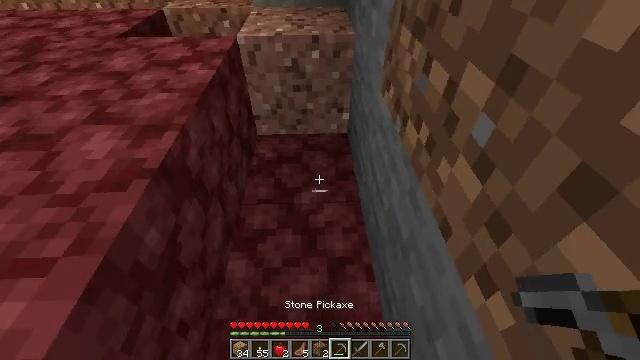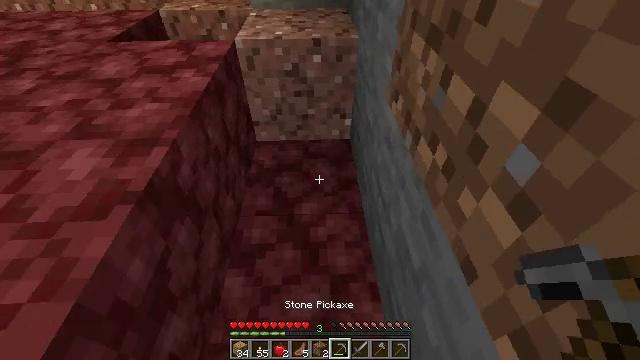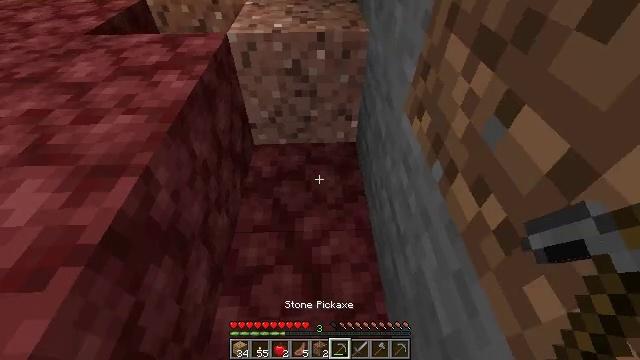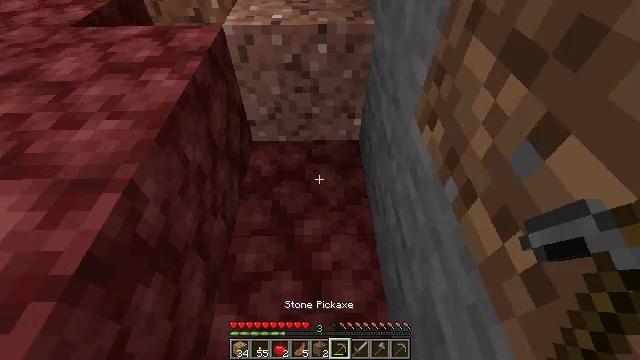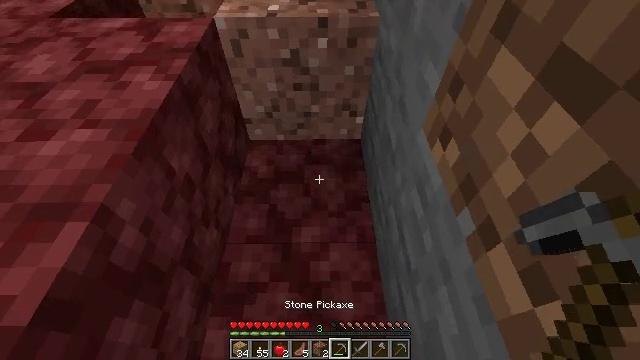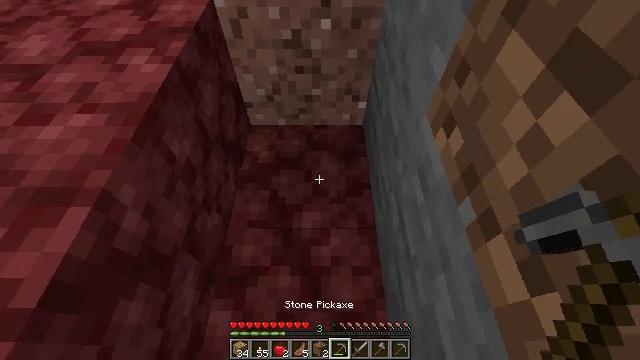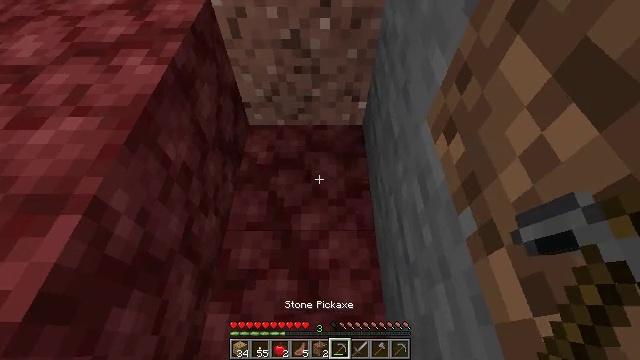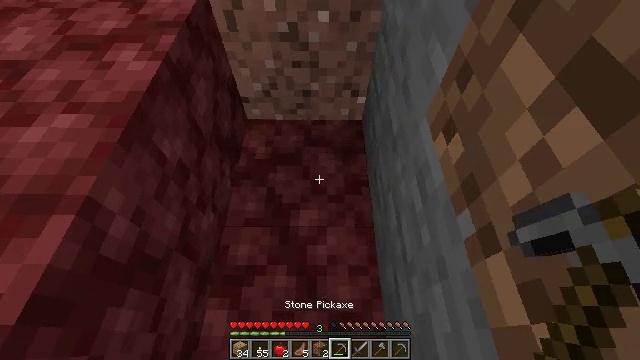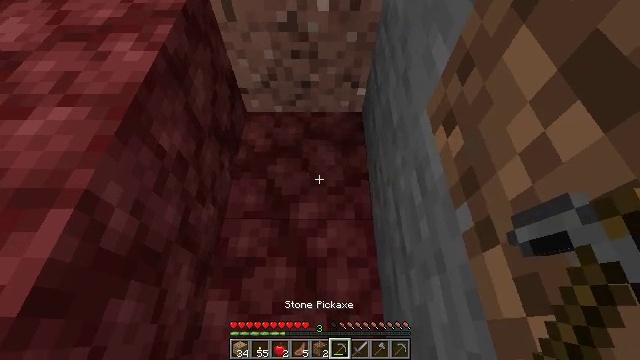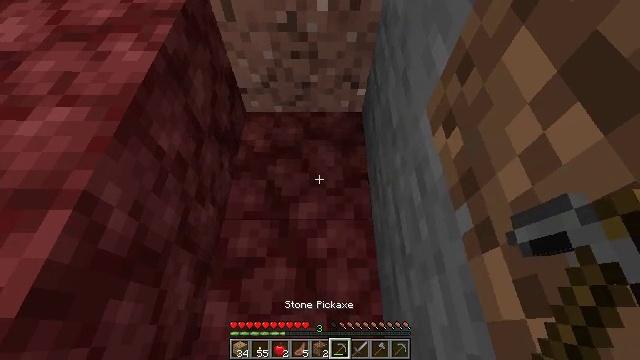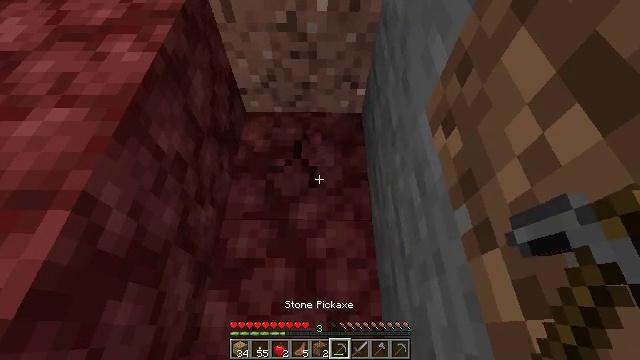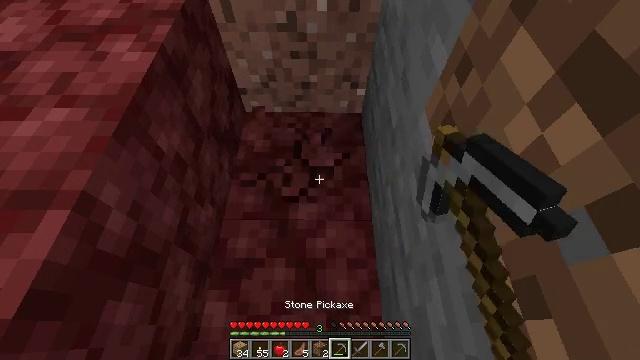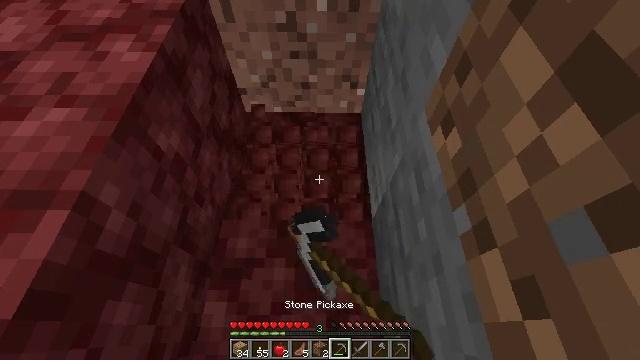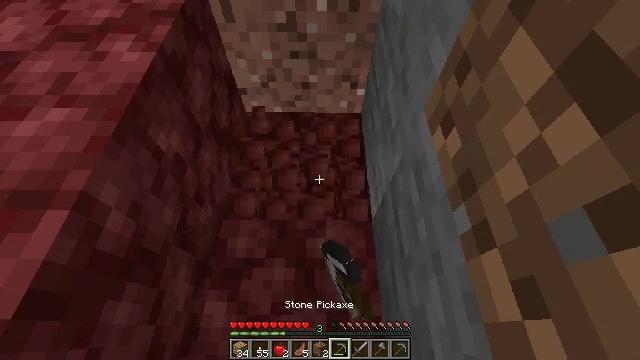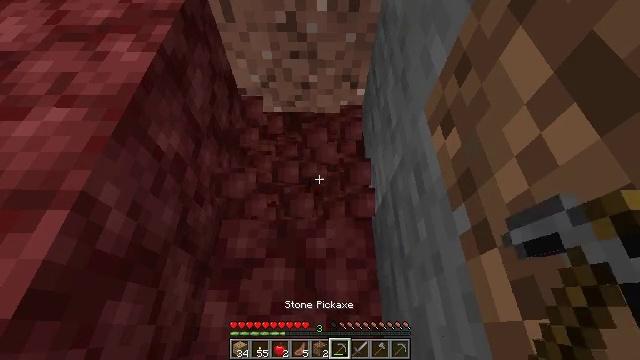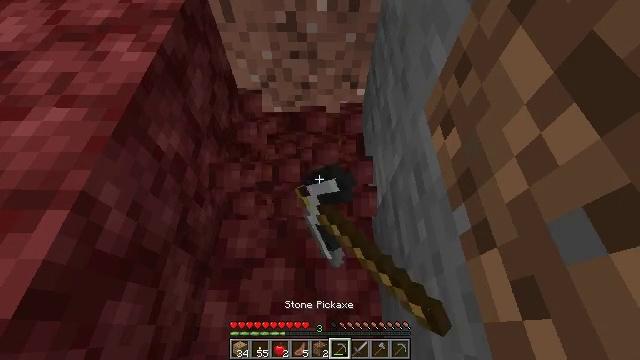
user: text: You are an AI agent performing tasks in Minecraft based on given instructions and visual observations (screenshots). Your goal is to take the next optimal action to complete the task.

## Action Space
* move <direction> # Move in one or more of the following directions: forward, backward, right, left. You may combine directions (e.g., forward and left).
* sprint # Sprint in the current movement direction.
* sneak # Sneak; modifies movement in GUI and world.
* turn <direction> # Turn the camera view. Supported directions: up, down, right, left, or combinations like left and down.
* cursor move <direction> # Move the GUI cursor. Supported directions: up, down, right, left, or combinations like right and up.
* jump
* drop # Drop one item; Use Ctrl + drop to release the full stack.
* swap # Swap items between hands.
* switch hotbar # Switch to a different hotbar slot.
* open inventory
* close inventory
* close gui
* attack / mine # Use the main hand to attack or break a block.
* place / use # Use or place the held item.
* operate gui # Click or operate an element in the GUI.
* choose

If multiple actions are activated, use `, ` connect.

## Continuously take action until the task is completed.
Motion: motion action
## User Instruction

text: Mine the netherrack in the Nether.
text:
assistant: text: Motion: move forward
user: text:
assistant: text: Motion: move forward, turn down
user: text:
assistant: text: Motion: turn down
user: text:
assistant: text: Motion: turn down
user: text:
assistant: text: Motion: turn down
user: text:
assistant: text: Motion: no_op
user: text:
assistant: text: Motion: turn down
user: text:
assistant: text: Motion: turn down
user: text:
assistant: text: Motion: no_op
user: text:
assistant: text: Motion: attack / mine
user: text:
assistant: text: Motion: attack / mine
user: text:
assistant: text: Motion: attack / mine
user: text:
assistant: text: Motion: attack / mine
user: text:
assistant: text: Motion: attack / mine
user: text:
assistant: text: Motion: attack / mine
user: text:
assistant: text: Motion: attack / mine
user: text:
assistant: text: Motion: attack / mine
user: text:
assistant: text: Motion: attack / mine
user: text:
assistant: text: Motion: attack / mine
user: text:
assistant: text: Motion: attack / mine
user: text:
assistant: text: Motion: attack / mine
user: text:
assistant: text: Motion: no_op
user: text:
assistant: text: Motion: no_op
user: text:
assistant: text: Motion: no_op
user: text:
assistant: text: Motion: no_op
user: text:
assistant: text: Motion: no_op
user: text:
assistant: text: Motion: no_op
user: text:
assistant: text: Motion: no_op
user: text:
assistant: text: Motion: no_op
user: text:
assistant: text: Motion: move forward